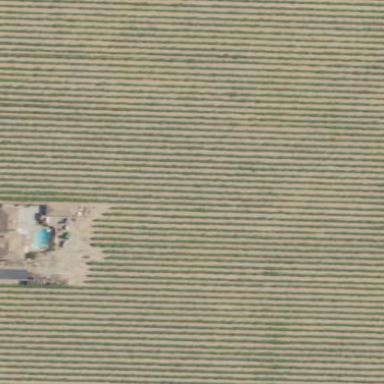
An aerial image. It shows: Beautiful vineyard in the countryside.